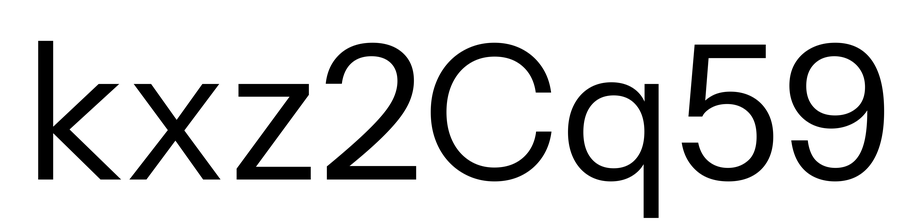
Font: InstrumentSans_Regular